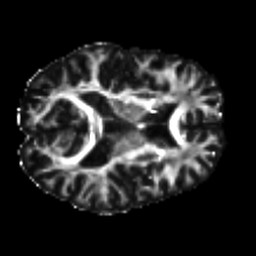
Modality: FA
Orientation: axial
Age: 35
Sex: male
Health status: healthy
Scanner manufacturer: ge
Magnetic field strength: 3 T
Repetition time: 11 s
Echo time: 0.072 s